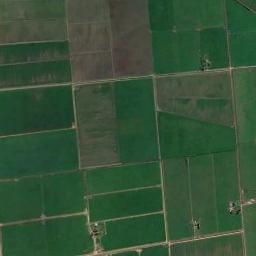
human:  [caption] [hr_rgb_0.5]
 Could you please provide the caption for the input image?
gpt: Many neatly arranged green and brown mixed sized rectangular farm fields .

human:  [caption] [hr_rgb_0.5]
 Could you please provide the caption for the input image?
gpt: There are many neat rows of rectangular farmlands .

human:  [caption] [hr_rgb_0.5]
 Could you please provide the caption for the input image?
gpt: Some green rectangular farmlands of different sizes are arranged in neat rows .

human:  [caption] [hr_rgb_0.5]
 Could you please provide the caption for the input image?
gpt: There are some green and bare rectangular farmland .

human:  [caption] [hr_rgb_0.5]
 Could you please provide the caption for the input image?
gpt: There are many green rectangular farmlands .